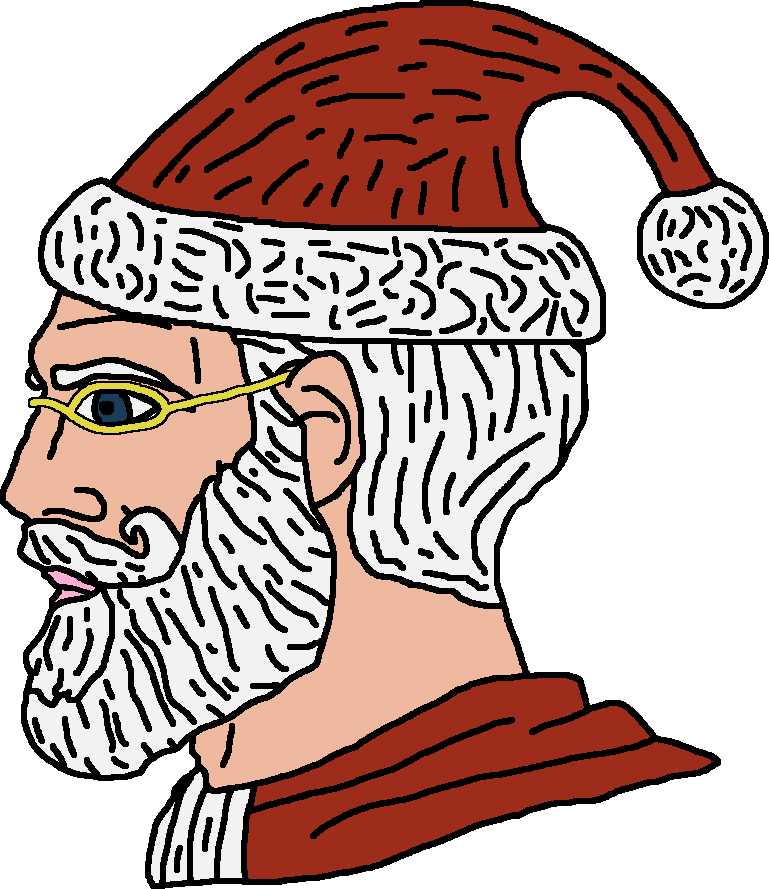
Label: 4_Yes_Chad